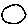
Label: circle